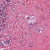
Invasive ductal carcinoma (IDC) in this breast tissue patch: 1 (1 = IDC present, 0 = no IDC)